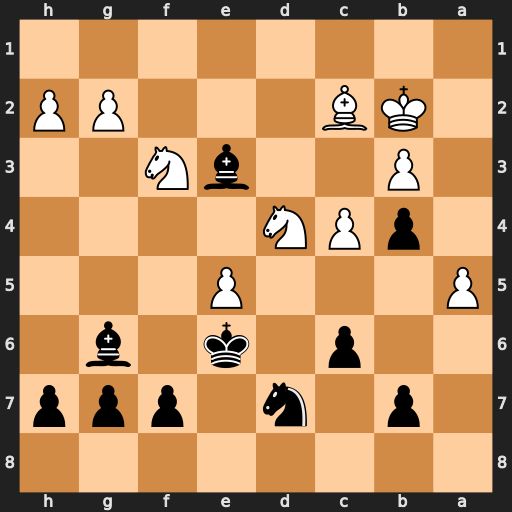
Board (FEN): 8/1p1n1ppp/2p1k1b1/P3P3/1pPN4/1P2bN2/1KB3PP/8
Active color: b
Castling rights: -
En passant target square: -
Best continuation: Bxd4+ Nxd4+ Kxe5